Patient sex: F
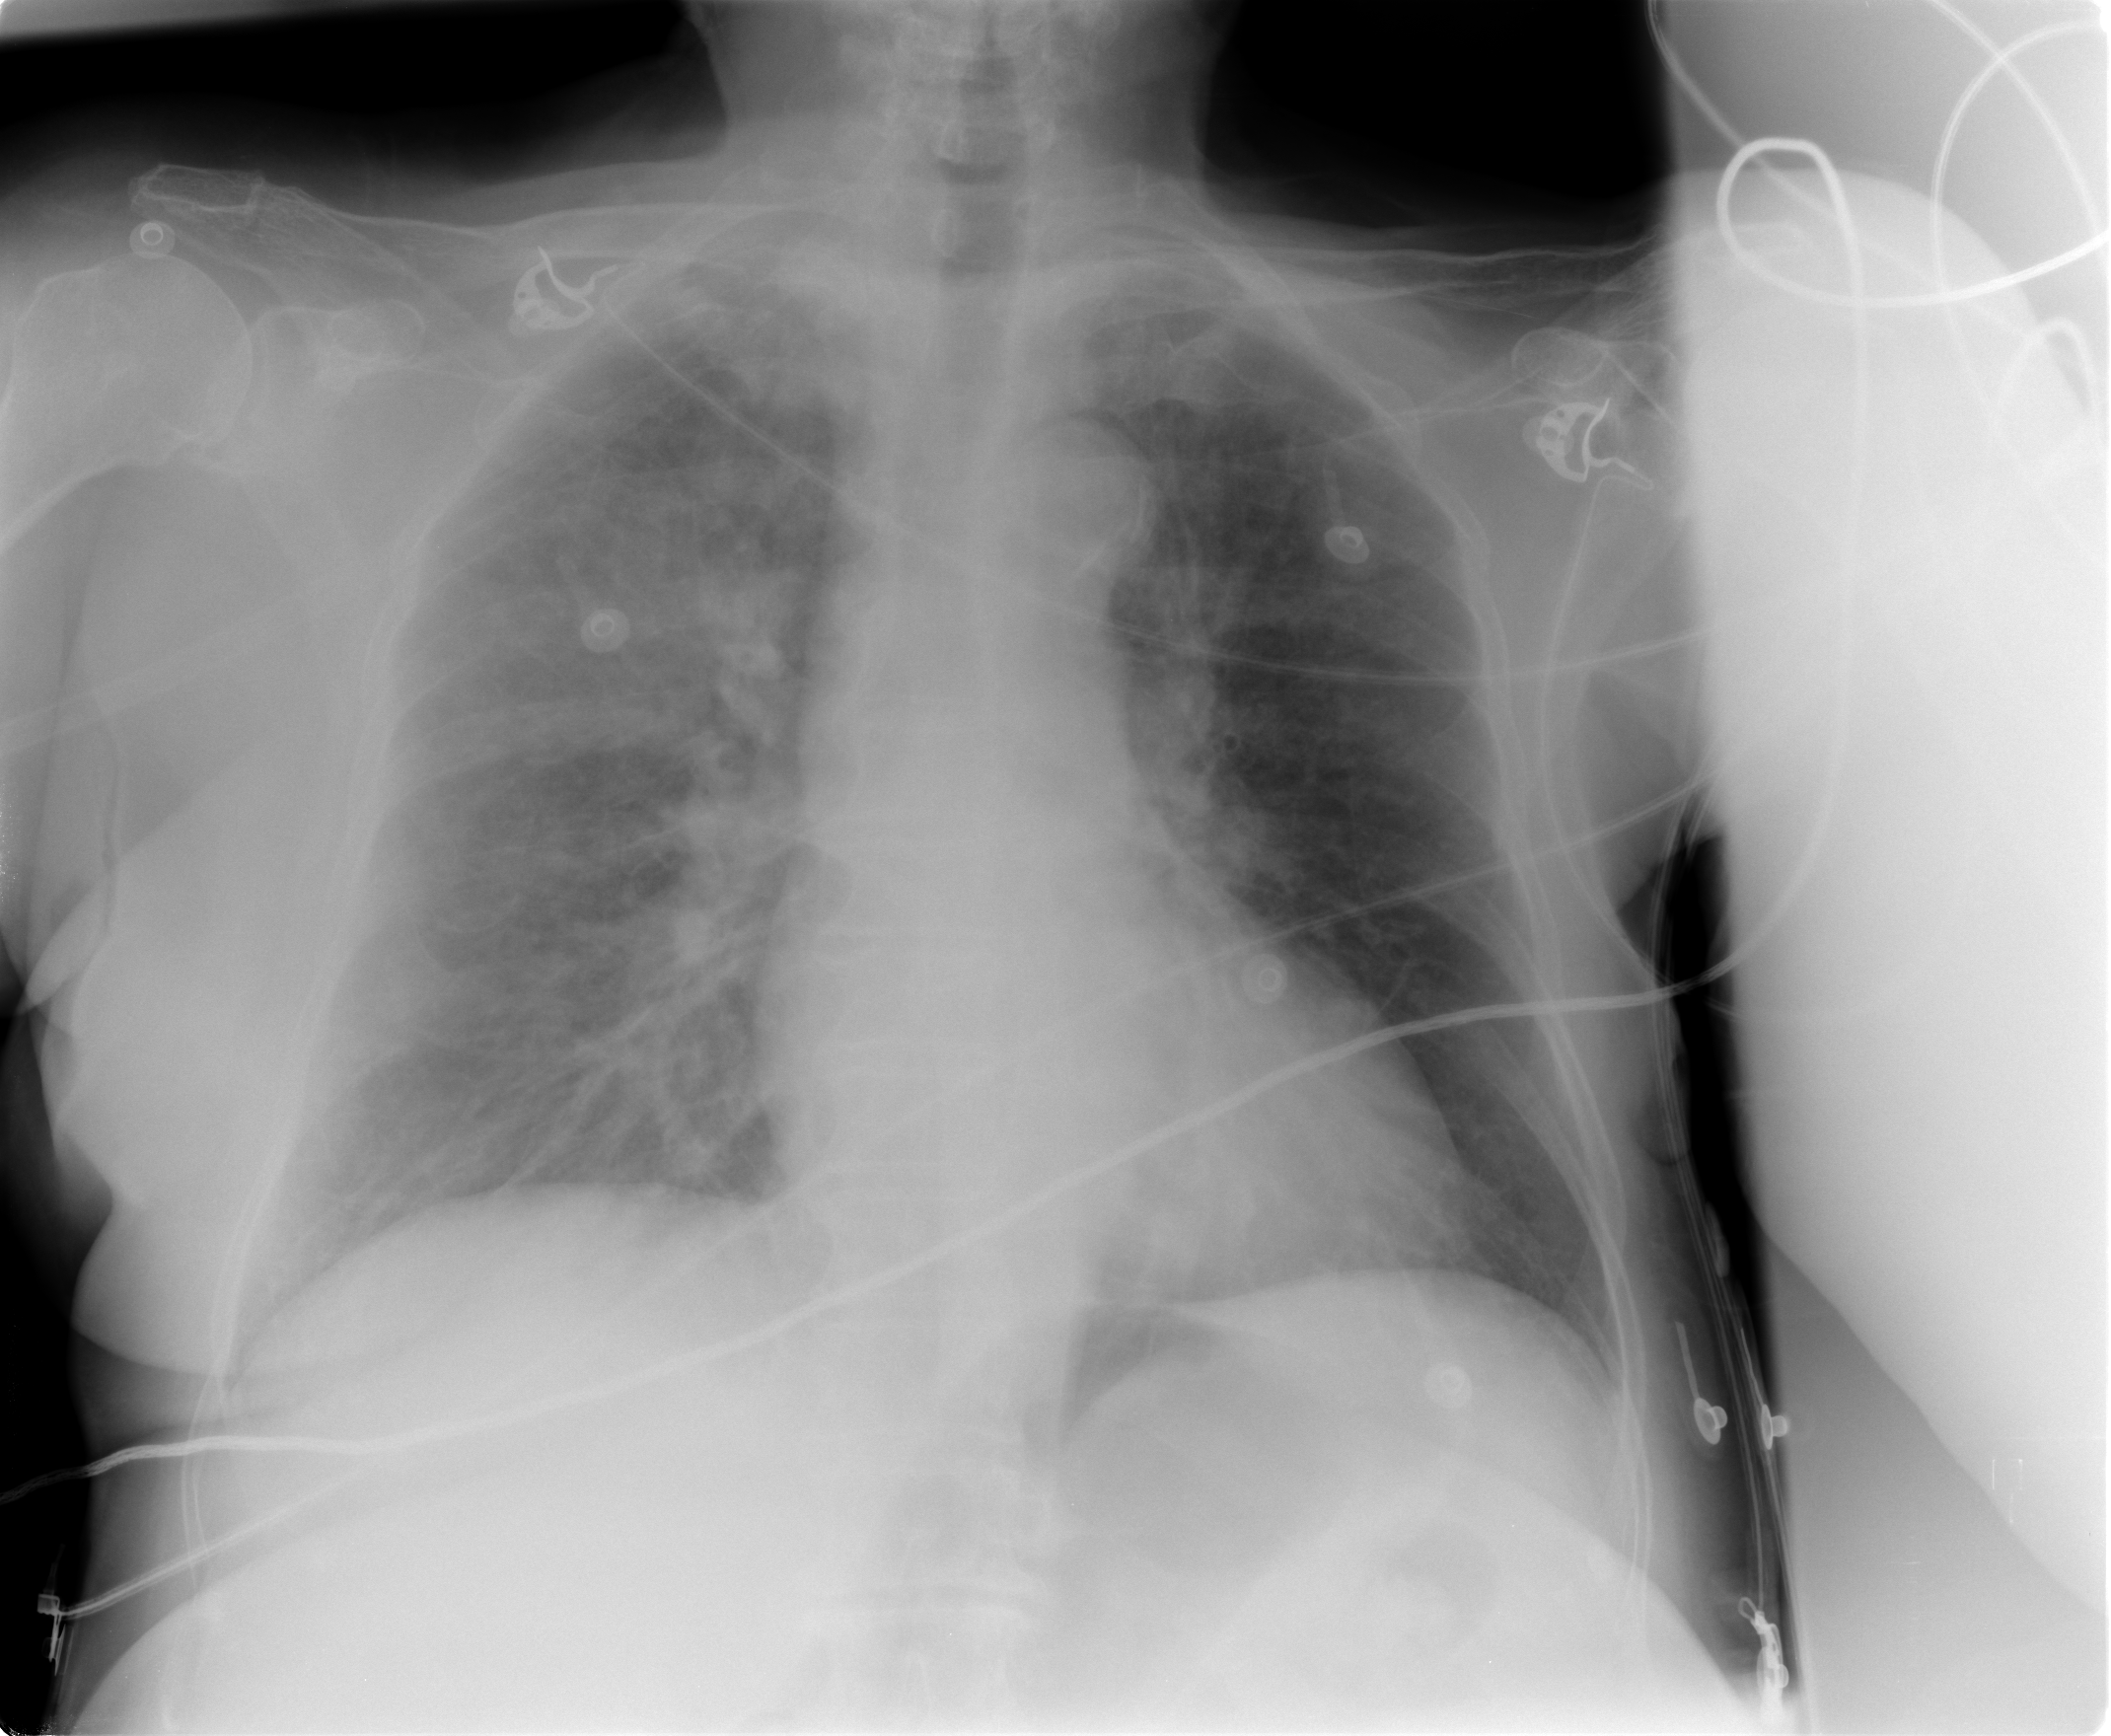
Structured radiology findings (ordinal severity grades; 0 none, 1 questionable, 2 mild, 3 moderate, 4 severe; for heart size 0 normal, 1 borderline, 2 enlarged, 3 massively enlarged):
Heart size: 0
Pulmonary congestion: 1
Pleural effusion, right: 0
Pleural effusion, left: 0
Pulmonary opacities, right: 3
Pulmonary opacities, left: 0
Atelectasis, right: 3
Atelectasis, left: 0